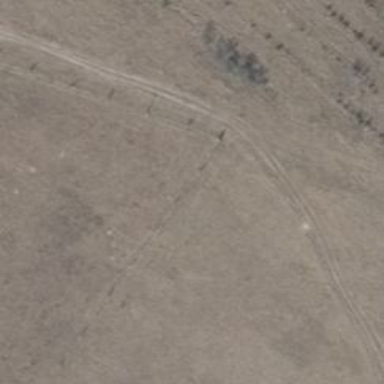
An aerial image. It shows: Grass path.